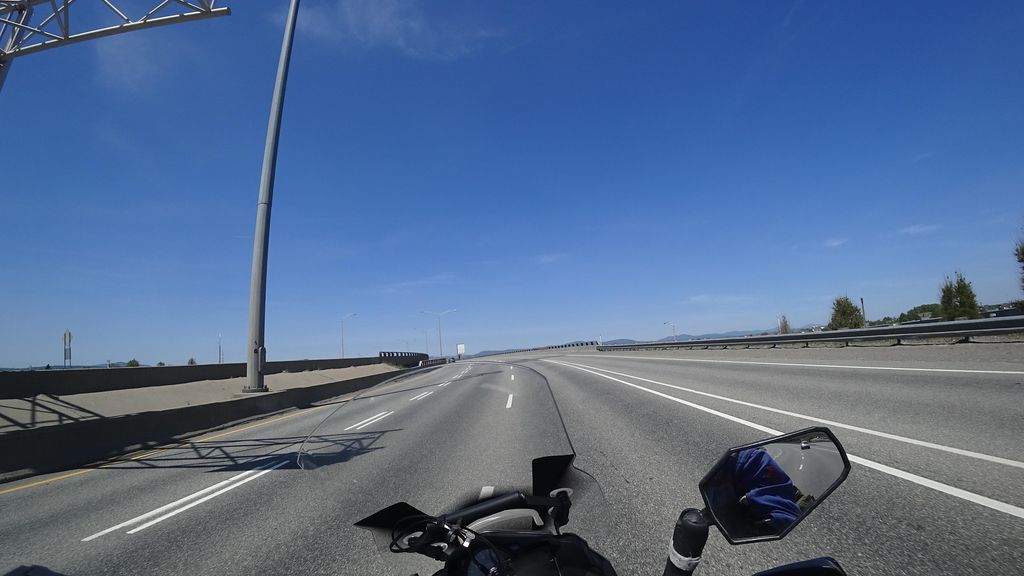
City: quebec_city